Question: I have a custom '@drawable' as a background for a button. I have a bitmap and a shape on top of it. The problem is that the corners of the bitmap are not clipping to the shape, like illustrated bellow.
My question is: Is there a way to clip the bitmaps to the bounds the shape? How?

Here is the XML:
'''
<?xml version="1.0" encoding="utf-8"?>
<selector xmlns:android="http://schemas.android.com/apk/res/android">
<item android:state_pressed="true">
<shape>
<solid
android:color="#8F8F8F" />
<stroke
android:width="1dp"
android:color="#8f8f8f" />
<corners
android:radius="8dp" />
<padding
android:left="10dp"
android:top="10dp"
android:right="10dp"
android:bottom="10dp" />
</shape>
</item>
<item>
<layer-list>
<item>
<!-- <nine-patch android:src="@drawable/button"/>-->
<bitmap android:src="@drawable/background_image" />
</item>
<item>
<shape>
<solid android:color="@android:color/transparent" />
<stroke android:width="1dp" android:color="#8f8f8f" />
<corners android:radius="12dp" />
<padding android:bottom="10dp" android:left="10dp" android:right="10dp" android:top="10dp" />
</shape>
</item>
</layer-list>
</item>
</selector>
'''
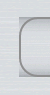
Answer: You will have to change alpha level at the corners or use <URL> to create the background